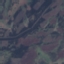
Land use / land cover class: HerbaceousVegetation